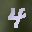
Label: 4